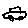
Label: car